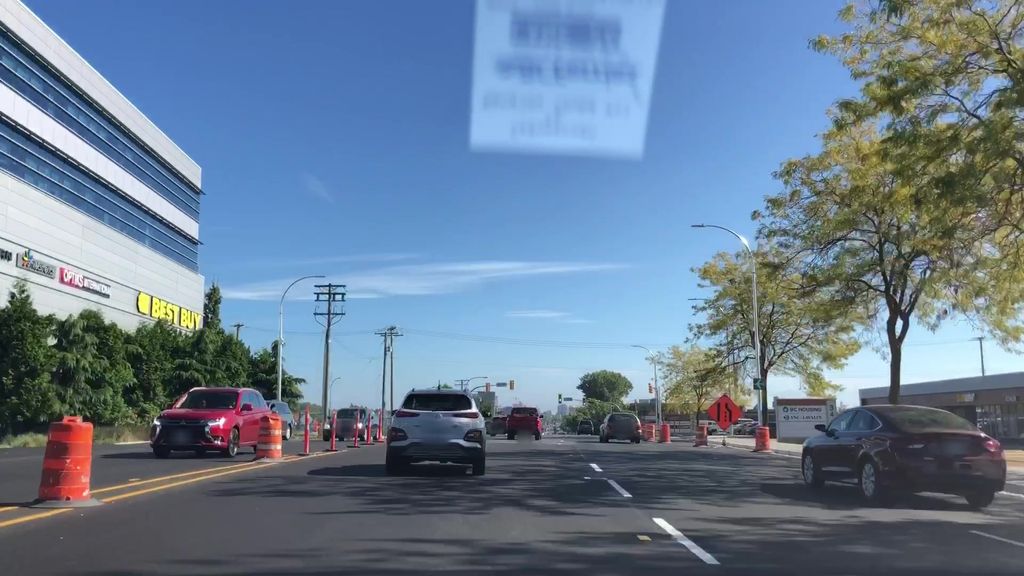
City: victoria